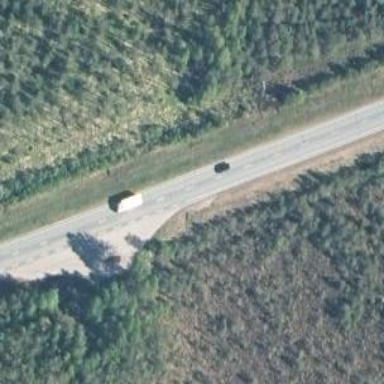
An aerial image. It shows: Asphalt road classified as trunk highway.